Question: I have a procedure in Outlook that sends all the saved messages in 'Drafts' folder.
Below is the code:
'''
Public Sub SendMail()
Dim olApp As Outlook.Application
Dim olNS As Outlook.NameSpace
Dim olFolder As Outlook.MAPIFolder
Dim olDraft As Outlook.MAPIFolder
Dim strfoldername As String
Dim i As Integer
Set olApp = Outlook.Application
Set olNS = olApp.GetNamespace("MAPI")
Set olFolder = olNS.GetDefaultFolder(olFolderInbox)
strfoldername = olFolder.Parent
Set olDraft = olNS.Folders(strfoldername).Folders("Drafts")
If olDraft.Items.Count <> 0 Then
For i = olDraft.Items.Count To 1 Step -1
olDraft.Items.Item(i).Send
Next
End If
End Sub
'''
Above code works fine.
I want to use 'Task Scheduler' to fire this procedure as a specified time.
1. Where will I put the procedure in Outlook, Module or ThisOutlookSession?
2. I am not good in 'vbscript' so I also don't know how to code it to call the Outlook Procedure. I've done calling Excel Procedure but Outlook doesn't support '.Run' property.
So this doesn't work:
'''
Dim olApp
Set olApp = CreateObject("Outlook.Application")
olApp.Run "ProcedureName"
Set olApp = Nothing
'''
I've also read about the 'Session.Logon' like this:
'''
Dim olApp
Set olApp = CreateObject("Outlook.Application")
olApp.Session.Logon
olApp.ProcedureName
Set olApp = Nothing
'''
But it throws up error saying object 'ProcedureName' is not supported.
Hope somebody can shed some light.
Ok, I've figured out 2 work around to Avoid or get pass this pop-up.

is as KazJaw Pointed out.
Assuming you have another program (eg. Excel, VBScript) which includes sending of mail via 'Outlook' in the procedure.
Instead of using '.Send', just '.Save' the mail.
It will be saved in the 'Outlook's Draft' folder.
Then using below code, send the draft which fires using 'Outlook Task Reminder'.
'''
Option Explicit
Private WithEvents my_reminder As Outlook.Reminders
Private Sub Application_Reminder(ByVal Item As Object)
Dim myitem As TaskItem
If Item.Class = olTask Then 'This works the same as the next line but i prefer it since it automatically provides you the different item classes.
'If TypeName(Item) = "TaskItem" Then
Set my_reminder = Outlook.Reminders
Set myitem = Item
If myitem.Subject = "Send Draft" Then
Call SendMail
End If
End If
End Sub
Private Sub my_reminder_BeforeReminderShow(Cancel As Boolean)
Cancel = True
Set my_reminder = Nothing
End Sub
'''
Above code fires when 'Task Reminder' shows with a subject "Send Draft".
But, we don't want it showing since the whole point is just to call the 'SendMail' procedure.
So we added a procedure that 'Cancels' the display of reminder which is of 'olTask' class or 'TaskItem' Type.
This requires that 'Outlook' is running of course.
You can keep it running 24 hours as i did or, create a 'VBscript' that opens it to be scheduled via 'Task Scheduler'.
is to use API to programatically click on button when the security pop-up appears.
Credits to SiddarthRout for the help.
Here is the <URL> which will help you programmatically click on the button.
Of course you have to tweak it a bit.
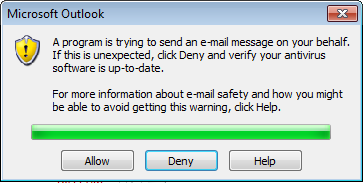
Answer: Assuming that you have Outlook Application always running (according to comment below your question) you can do what you need in the following steps:
1. add a new task in Outlook, set subject to: "run macro YourMacroName" and set time (plus cycles) when your macro should start.
2. go to VBA Editor, open ThisOutlookSession module and add the following code inside (plus see the comments inside the code): Private Sub Application_Reminder(ByVal Item As Object)
If TypeName(Item) = "TaskItem" Then
Dim myItem As TaskItem
Set myItem = Item
If myItem.Subject = "run macro YourMacroName" Then
Call YourMacroName '...your macro name here
End If
End If
End Sub